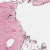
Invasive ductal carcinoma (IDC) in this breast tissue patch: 0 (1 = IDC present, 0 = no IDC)